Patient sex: F
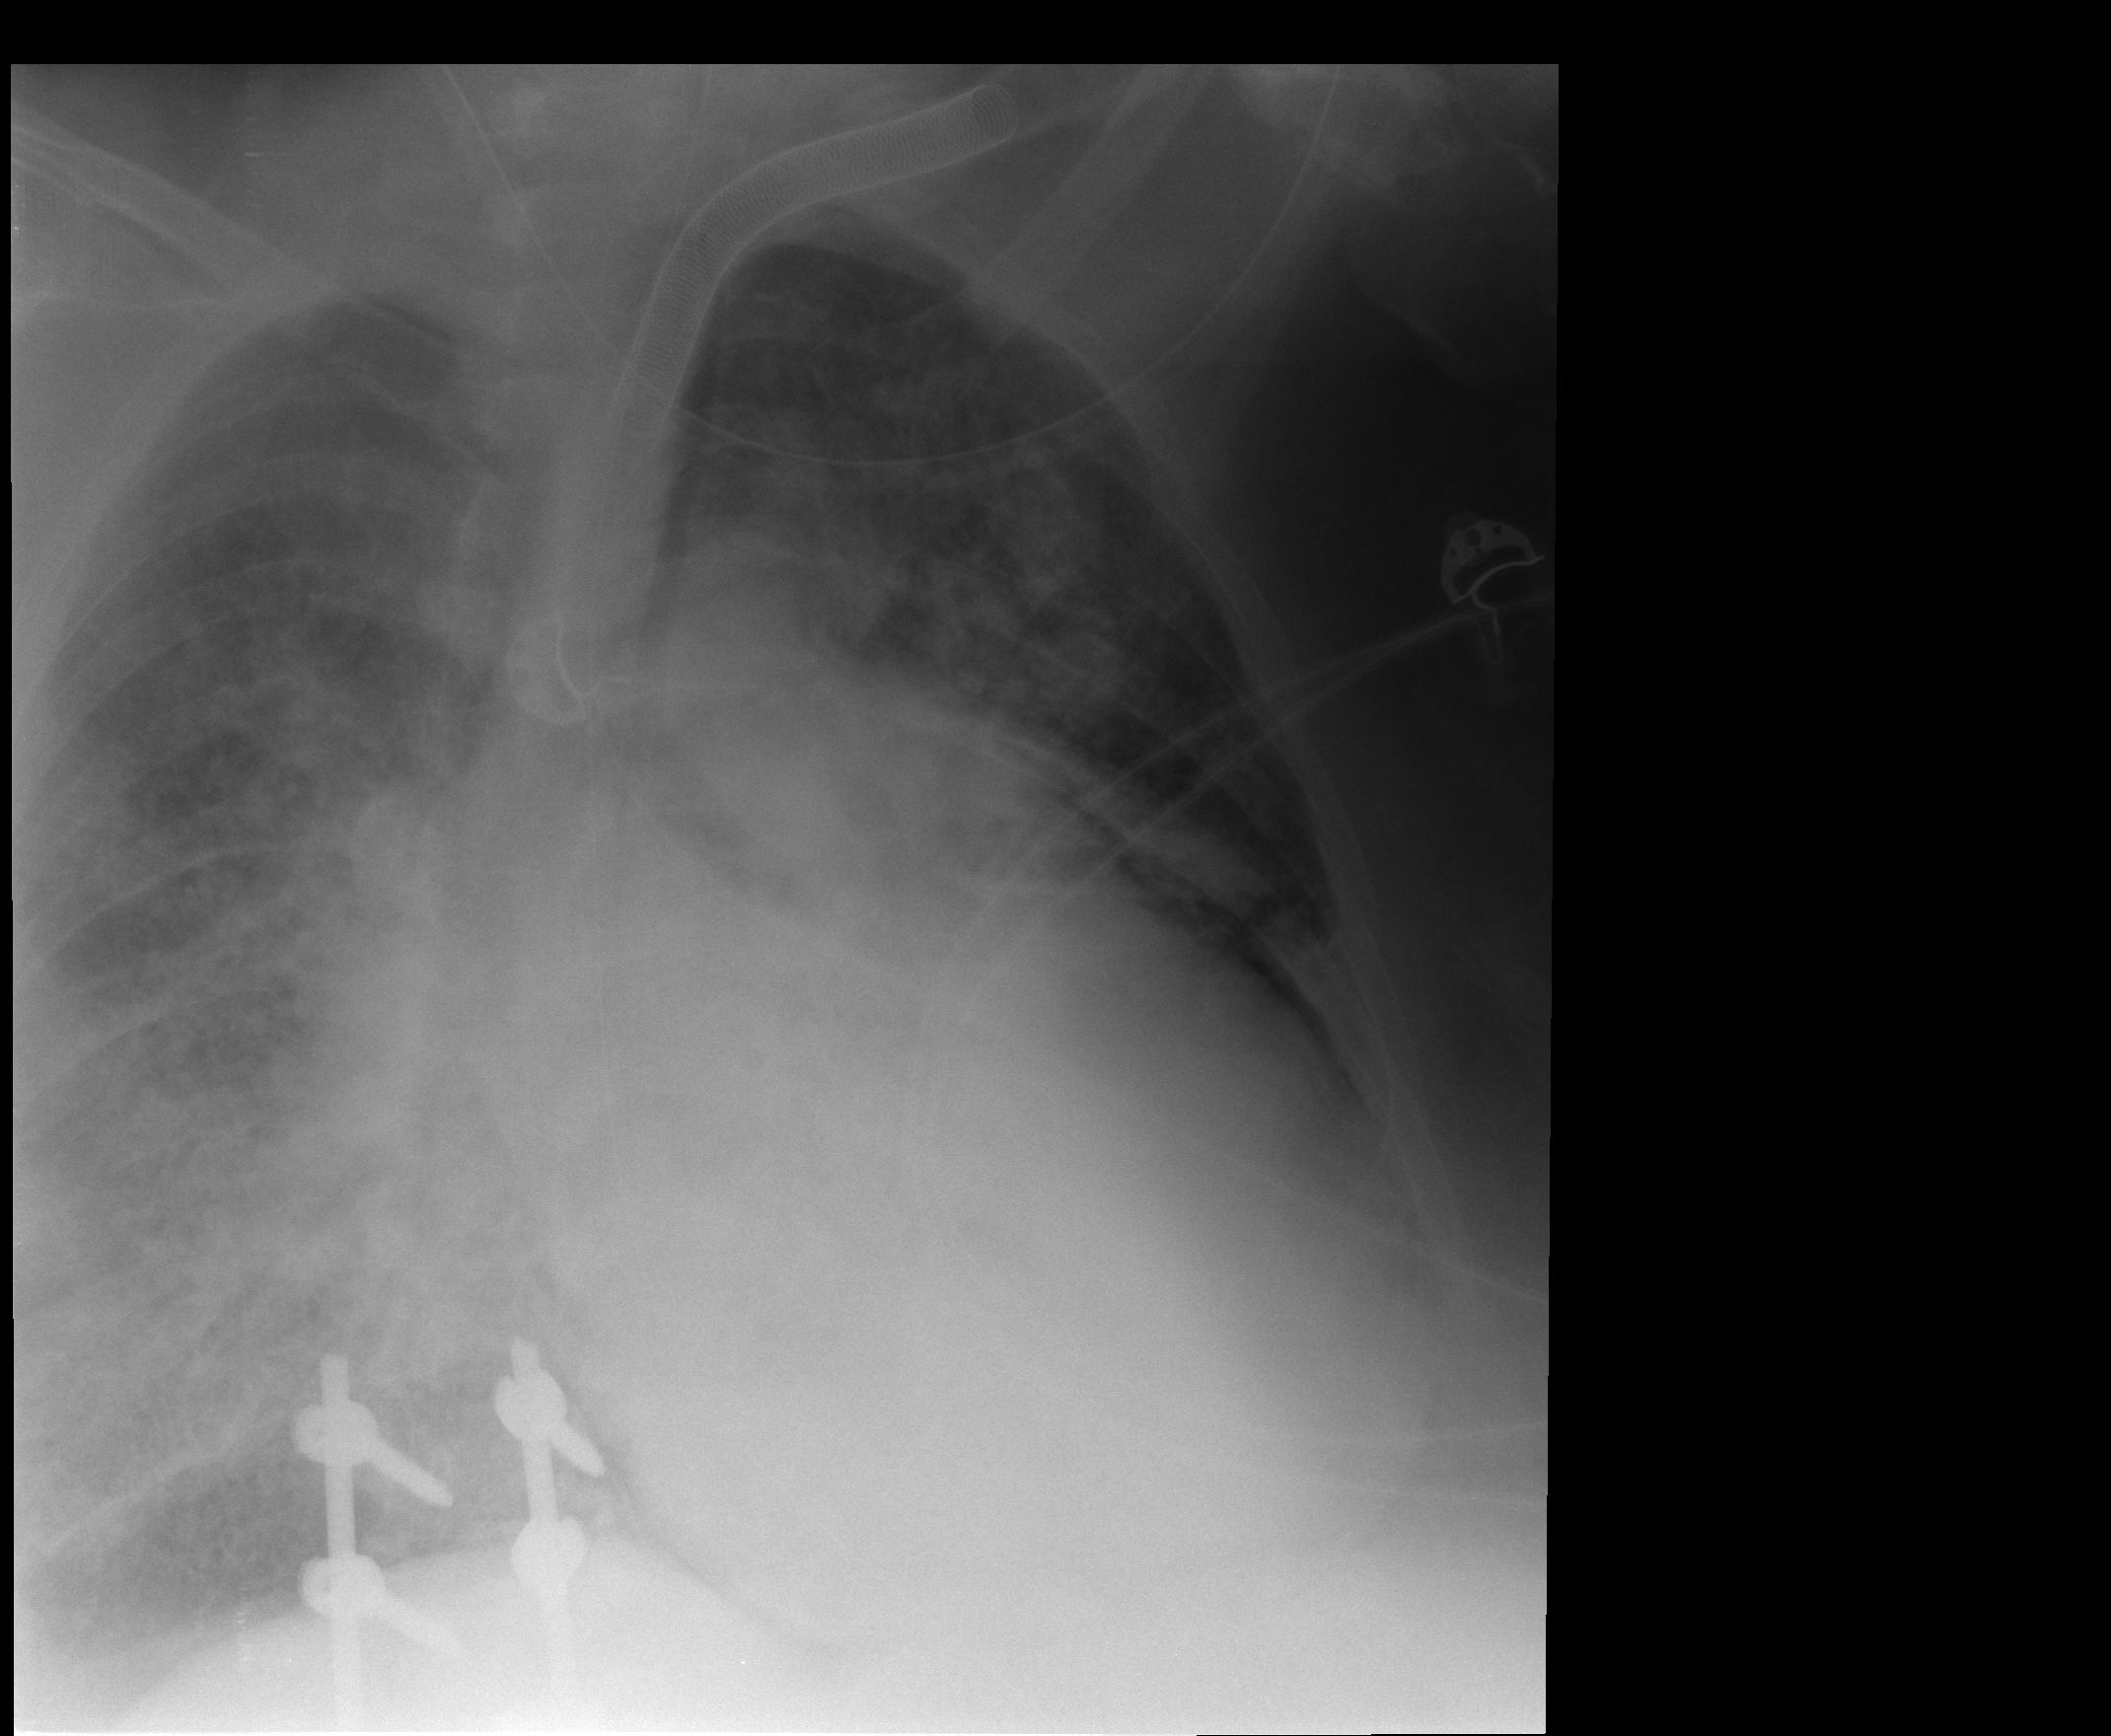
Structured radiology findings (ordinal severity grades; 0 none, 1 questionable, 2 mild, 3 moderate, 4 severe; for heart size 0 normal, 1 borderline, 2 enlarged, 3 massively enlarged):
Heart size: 2
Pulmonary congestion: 4
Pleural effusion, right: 0
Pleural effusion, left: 2
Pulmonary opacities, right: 2
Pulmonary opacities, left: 2
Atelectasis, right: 3
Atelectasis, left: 3